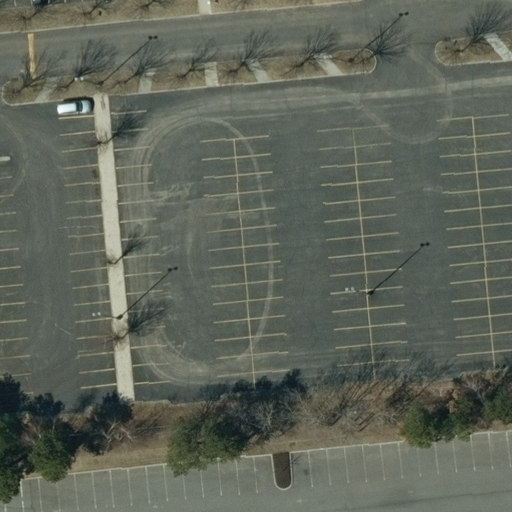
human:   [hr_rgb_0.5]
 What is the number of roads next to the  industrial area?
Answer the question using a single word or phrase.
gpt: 2

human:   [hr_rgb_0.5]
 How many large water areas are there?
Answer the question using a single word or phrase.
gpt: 0

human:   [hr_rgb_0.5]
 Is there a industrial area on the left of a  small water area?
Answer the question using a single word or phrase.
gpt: no

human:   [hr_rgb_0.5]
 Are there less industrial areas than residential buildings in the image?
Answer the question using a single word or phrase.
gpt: no

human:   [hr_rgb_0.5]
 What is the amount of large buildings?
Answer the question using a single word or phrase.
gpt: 0

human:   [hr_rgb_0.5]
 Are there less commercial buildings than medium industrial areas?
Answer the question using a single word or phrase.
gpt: no

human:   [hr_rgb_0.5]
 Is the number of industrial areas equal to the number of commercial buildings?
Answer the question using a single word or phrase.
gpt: no

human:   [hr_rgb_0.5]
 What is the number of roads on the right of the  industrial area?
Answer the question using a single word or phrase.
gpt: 2

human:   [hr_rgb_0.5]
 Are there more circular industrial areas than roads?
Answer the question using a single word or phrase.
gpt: no

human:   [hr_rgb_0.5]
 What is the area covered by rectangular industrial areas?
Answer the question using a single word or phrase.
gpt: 10623m2

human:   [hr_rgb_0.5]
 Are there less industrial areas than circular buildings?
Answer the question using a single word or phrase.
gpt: no

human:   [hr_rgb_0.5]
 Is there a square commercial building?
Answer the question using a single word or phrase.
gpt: no

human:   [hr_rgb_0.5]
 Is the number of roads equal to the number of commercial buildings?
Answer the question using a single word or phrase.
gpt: no

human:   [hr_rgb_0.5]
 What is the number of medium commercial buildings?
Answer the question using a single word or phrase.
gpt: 0

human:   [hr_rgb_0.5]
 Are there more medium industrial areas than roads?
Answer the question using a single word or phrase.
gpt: no

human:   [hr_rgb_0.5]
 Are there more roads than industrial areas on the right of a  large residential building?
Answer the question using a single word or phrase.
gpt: yes

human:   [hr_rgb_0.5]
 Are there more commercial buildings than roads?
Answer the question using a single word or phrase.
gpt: no

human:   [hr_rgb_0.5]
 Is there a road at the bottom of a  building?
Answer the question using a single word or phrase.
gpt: no

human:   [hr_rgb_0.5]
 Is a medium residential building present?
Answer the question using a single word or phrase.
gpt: no

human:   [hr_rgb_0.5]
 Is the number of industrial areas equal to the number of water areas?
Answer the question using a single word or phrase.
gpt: no

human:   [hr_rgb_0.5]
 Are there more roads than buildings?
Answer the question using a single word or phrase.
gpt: yes

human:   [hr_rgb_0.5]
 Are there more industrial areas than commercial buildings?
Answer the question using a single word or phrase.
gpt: yes

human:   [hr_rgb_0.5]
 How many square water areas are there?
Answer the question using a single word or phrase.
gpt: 0

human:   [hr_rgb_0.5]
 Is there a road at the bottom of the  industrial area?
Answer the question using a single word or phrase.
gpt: yes

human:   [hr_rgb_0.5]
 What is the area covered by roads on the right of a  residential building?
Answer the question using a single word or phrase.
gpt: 0m2

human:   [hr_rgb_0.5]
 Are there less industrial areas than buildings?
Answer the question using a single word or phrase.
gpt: no

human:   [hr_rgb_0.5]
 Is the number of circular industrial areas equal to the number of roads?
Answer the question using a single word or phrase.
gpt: no

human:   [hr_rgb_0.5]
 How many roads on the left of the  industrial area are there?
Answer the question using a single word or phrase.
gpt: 0

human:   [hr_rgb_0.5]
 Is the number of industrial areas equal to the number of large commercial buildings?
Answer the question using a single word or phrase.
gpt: no

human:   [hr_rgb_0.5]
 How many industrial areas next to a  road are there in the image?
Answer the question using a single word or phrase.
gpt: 1

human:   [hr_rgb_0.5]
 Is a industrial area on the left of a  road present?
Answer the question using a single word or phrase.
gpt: yes

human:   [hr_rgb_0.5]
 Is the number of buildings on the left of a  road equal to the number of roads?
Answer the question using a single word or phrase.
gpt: no

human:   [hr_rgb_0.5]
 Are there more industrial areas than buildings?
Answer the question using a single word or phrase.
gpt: yes

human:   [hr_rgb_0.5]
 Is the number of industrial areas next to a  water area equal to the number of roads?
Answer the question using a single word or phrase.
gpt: no

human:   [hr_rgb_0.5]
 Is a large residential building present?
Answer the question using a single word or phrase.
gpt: no

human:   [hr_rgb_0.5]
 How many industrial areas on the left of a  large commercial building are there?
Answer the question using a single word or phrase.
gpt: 0